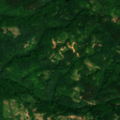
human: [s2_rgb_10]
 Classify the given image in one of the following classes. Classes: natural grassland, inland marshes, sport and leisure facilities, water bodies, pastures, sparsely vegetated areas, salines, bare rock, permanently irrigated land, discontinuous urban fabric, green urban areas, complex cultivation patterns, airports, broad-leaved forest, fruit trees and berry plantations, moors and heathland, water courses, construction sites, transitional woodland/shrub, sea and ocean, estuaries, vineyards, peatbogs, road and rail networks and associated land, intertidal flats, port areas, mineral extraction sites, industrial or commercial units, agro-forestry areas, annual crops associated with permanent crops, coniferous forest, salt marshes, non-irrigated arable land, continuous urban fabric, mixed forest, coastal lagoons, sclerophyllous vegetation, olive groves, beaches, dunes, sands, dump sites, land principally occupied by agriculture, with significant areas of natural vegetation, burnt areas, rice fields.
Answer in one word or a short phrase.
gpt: land principally occupied by agriculture, with significant areas of natural vegetation, broad-leaved forest, mixed forest, transitional woodland/shrub